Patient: sex F, age 58
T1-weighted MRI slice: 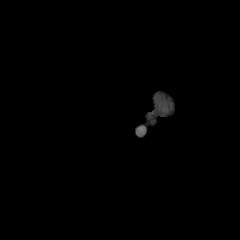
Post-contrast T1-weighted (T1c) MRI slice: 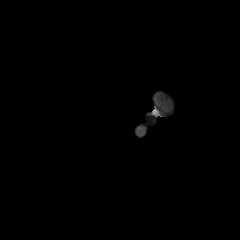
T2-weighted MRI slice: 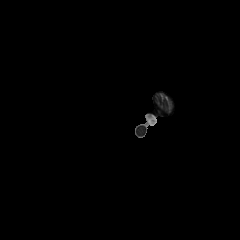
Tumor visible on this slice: no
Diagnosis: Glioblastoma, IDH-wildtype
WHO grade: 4